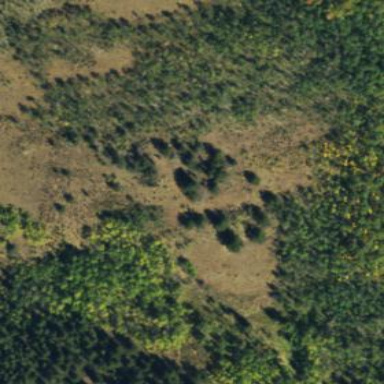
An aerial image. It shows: Coniferous woodland area.